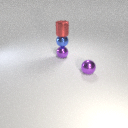
small purple metal sphere to the right of small purple metal sphere